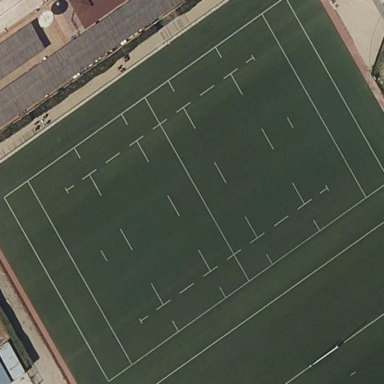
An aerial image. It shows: Rugby union pitch with artificial turf.